Question: So I've updated the DB source query in an SSIS package. But now the package fails at the destination. In debug, I get this output:
'The file name property is not valid. The file name is a device or contains invalid characters.'
and
'No destination flat file name was provided. Make sure the flat file connection manager is configured with a connection string. If the flat file connection manager is used by multiple components, ensure that the connection string contains enough file names.'
From what I've been able to research, I think the date variables are not casting properly. This is confusing because I have not touched the expression (except for the FileLocation variable) and it evaluates properly.
Here is the expression:
'''
@[User::FileLocation] + "\GRADE_" + Right((DT_STR,4,1252) DatePart("yyyy",getdate()),2) +
Right("0" + (DT_STR,4,1252) DatePart("m",getdate()),2) +
Right("0" + (DT_STR,4,1252) DatePart("d",getdate()),2) + "_" +
Right("0" + (DT_STR,4,1252) DatePart("Hh",getdate()),2) +
Right("0" + (DT_STR,4,1252) DatePart("Mi",getdate()),2) +
Right("0" + (DT_STR,4,1252) DatePart("Ss",getdate()),2) +
Right("0" + (DT_STR,4,1252) DatePart("Ms",getdate()),2) + ".txt"
'''
As suggested, I set the variable's 'EvaluatedAsExpression' to 'True', but to no avail.
I tried hard coding the folder path instead of using a variable and that seem to solve the issue. But I need to use a configurable variable.
What is the issue?
## Update:
I noticed the scope of the variable I was using was in another package. How am I able to even view out-of-scope variables? If I have the correct package highlighted, and try to create a package level variable, its scope gets assigned as a different package?

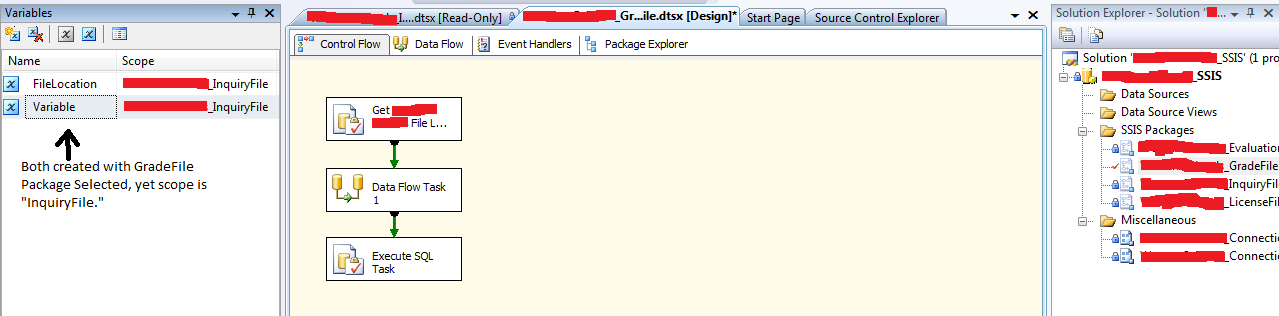
Answer: Although I did not find the root issue of my problem (which I believe had something to do with my variable) my co-worker found a work around:
After following the instructions that Siva gave in her answer (which corrected the scope of my variables, but did not solve the problem):
My co-worker created a couple of extra string variables, one containing the folder path, and another which evaluated the file name. He also created a script task at the beginning of the package which then combined those two variables into a third variable.
Then at the Destination Connection, the connection string expression contains the final concatenated variable. Voila, the destination file name was accepted and the package completed successfully!